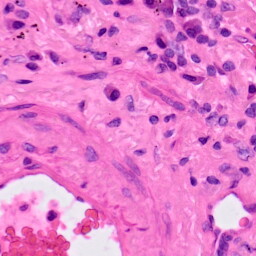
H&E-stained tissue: Lung